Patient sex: M
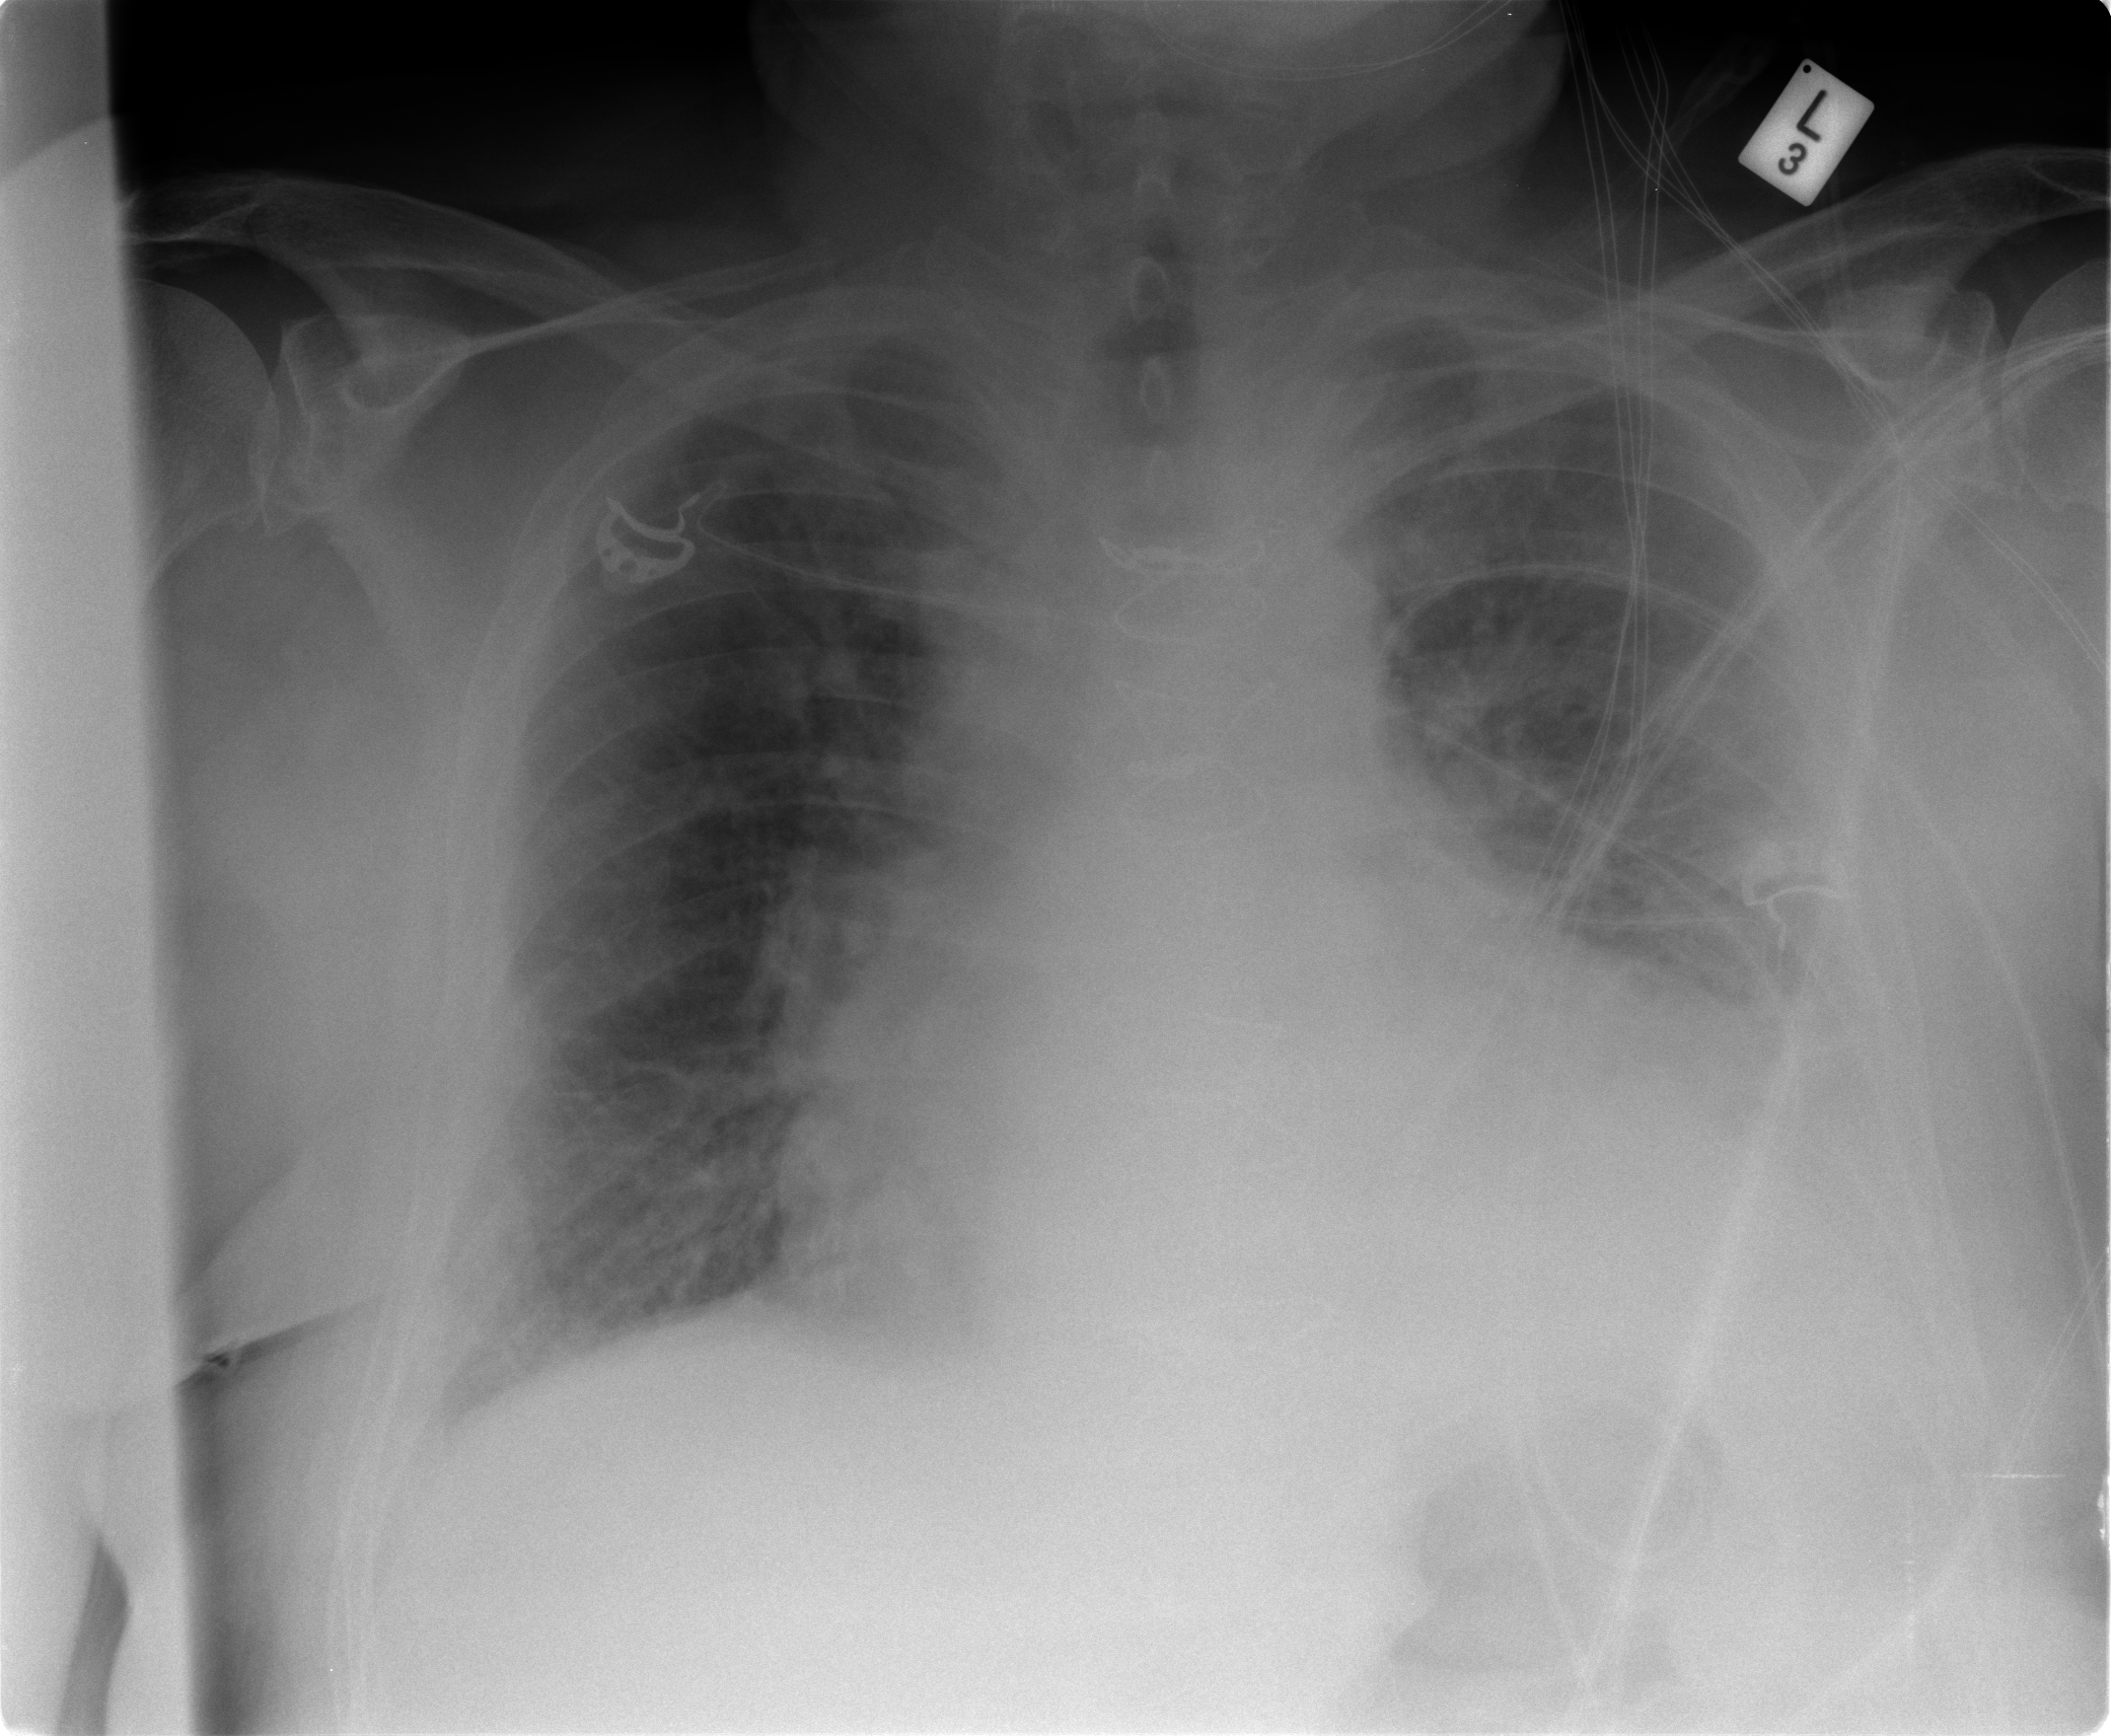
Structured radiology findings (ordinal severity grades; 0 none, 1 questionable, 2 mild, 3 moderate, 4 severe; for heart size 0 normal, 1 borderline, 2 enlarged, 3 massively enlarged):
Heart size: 2
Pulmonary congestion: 3
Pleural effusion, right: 0
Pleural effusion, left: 2
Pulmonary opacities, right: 1
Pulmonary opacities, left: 2
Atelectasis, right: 1
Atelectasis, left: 2